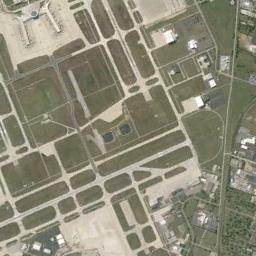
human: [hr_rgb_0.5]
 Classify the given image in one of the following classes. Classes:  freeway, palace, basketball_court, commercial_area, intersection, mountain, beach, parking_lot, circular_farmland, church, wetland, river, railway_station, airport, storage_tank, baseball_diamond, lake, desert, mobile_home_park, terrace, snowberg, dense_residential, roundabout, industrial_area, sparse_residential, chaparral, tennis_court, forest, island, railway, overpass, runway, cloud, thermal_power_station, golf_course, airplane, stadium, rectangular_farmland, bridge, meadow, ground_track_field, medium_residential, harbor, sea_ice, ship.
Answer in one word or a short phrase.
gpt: airport